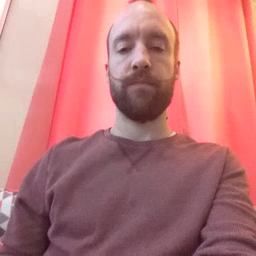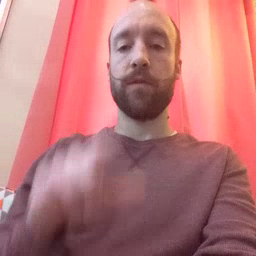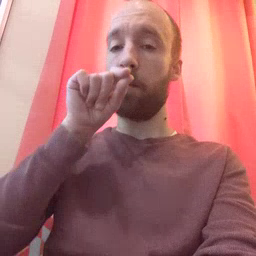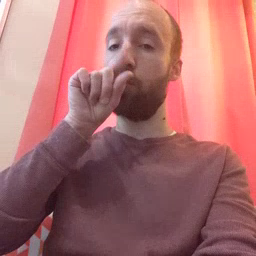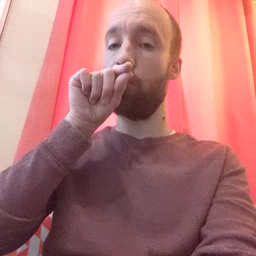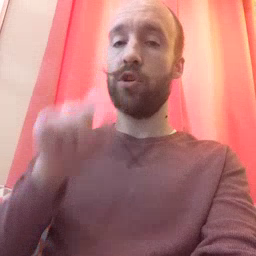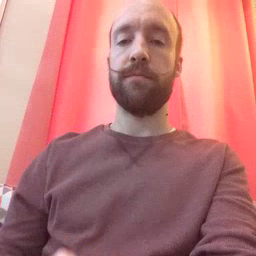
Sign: bird